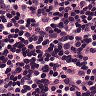
Metastatic tissue present: no